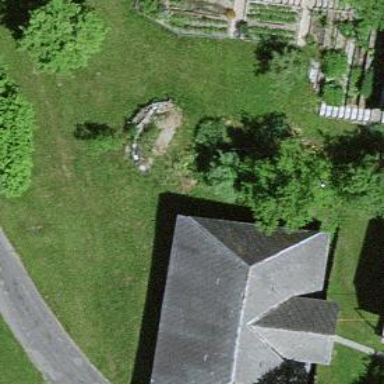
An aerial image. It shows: Barn.